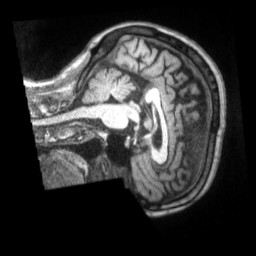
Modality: T1w
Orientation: sagittal
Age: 74
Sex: female